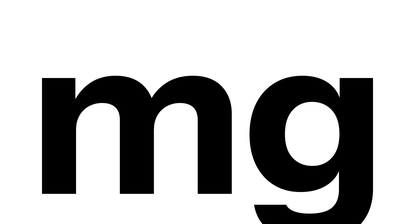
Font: InstrumentSans_Bold